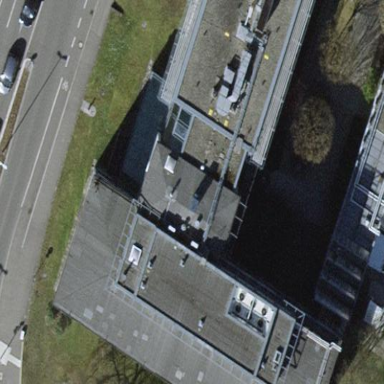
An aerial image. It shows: Service building with flat metal roof. The building includes flat metal roof as one of its parts.